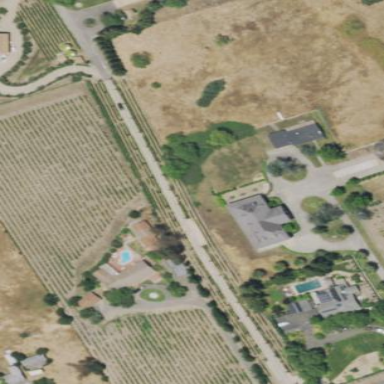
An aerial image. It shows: Vineyard with wine grapes as the main crop.